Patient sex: F
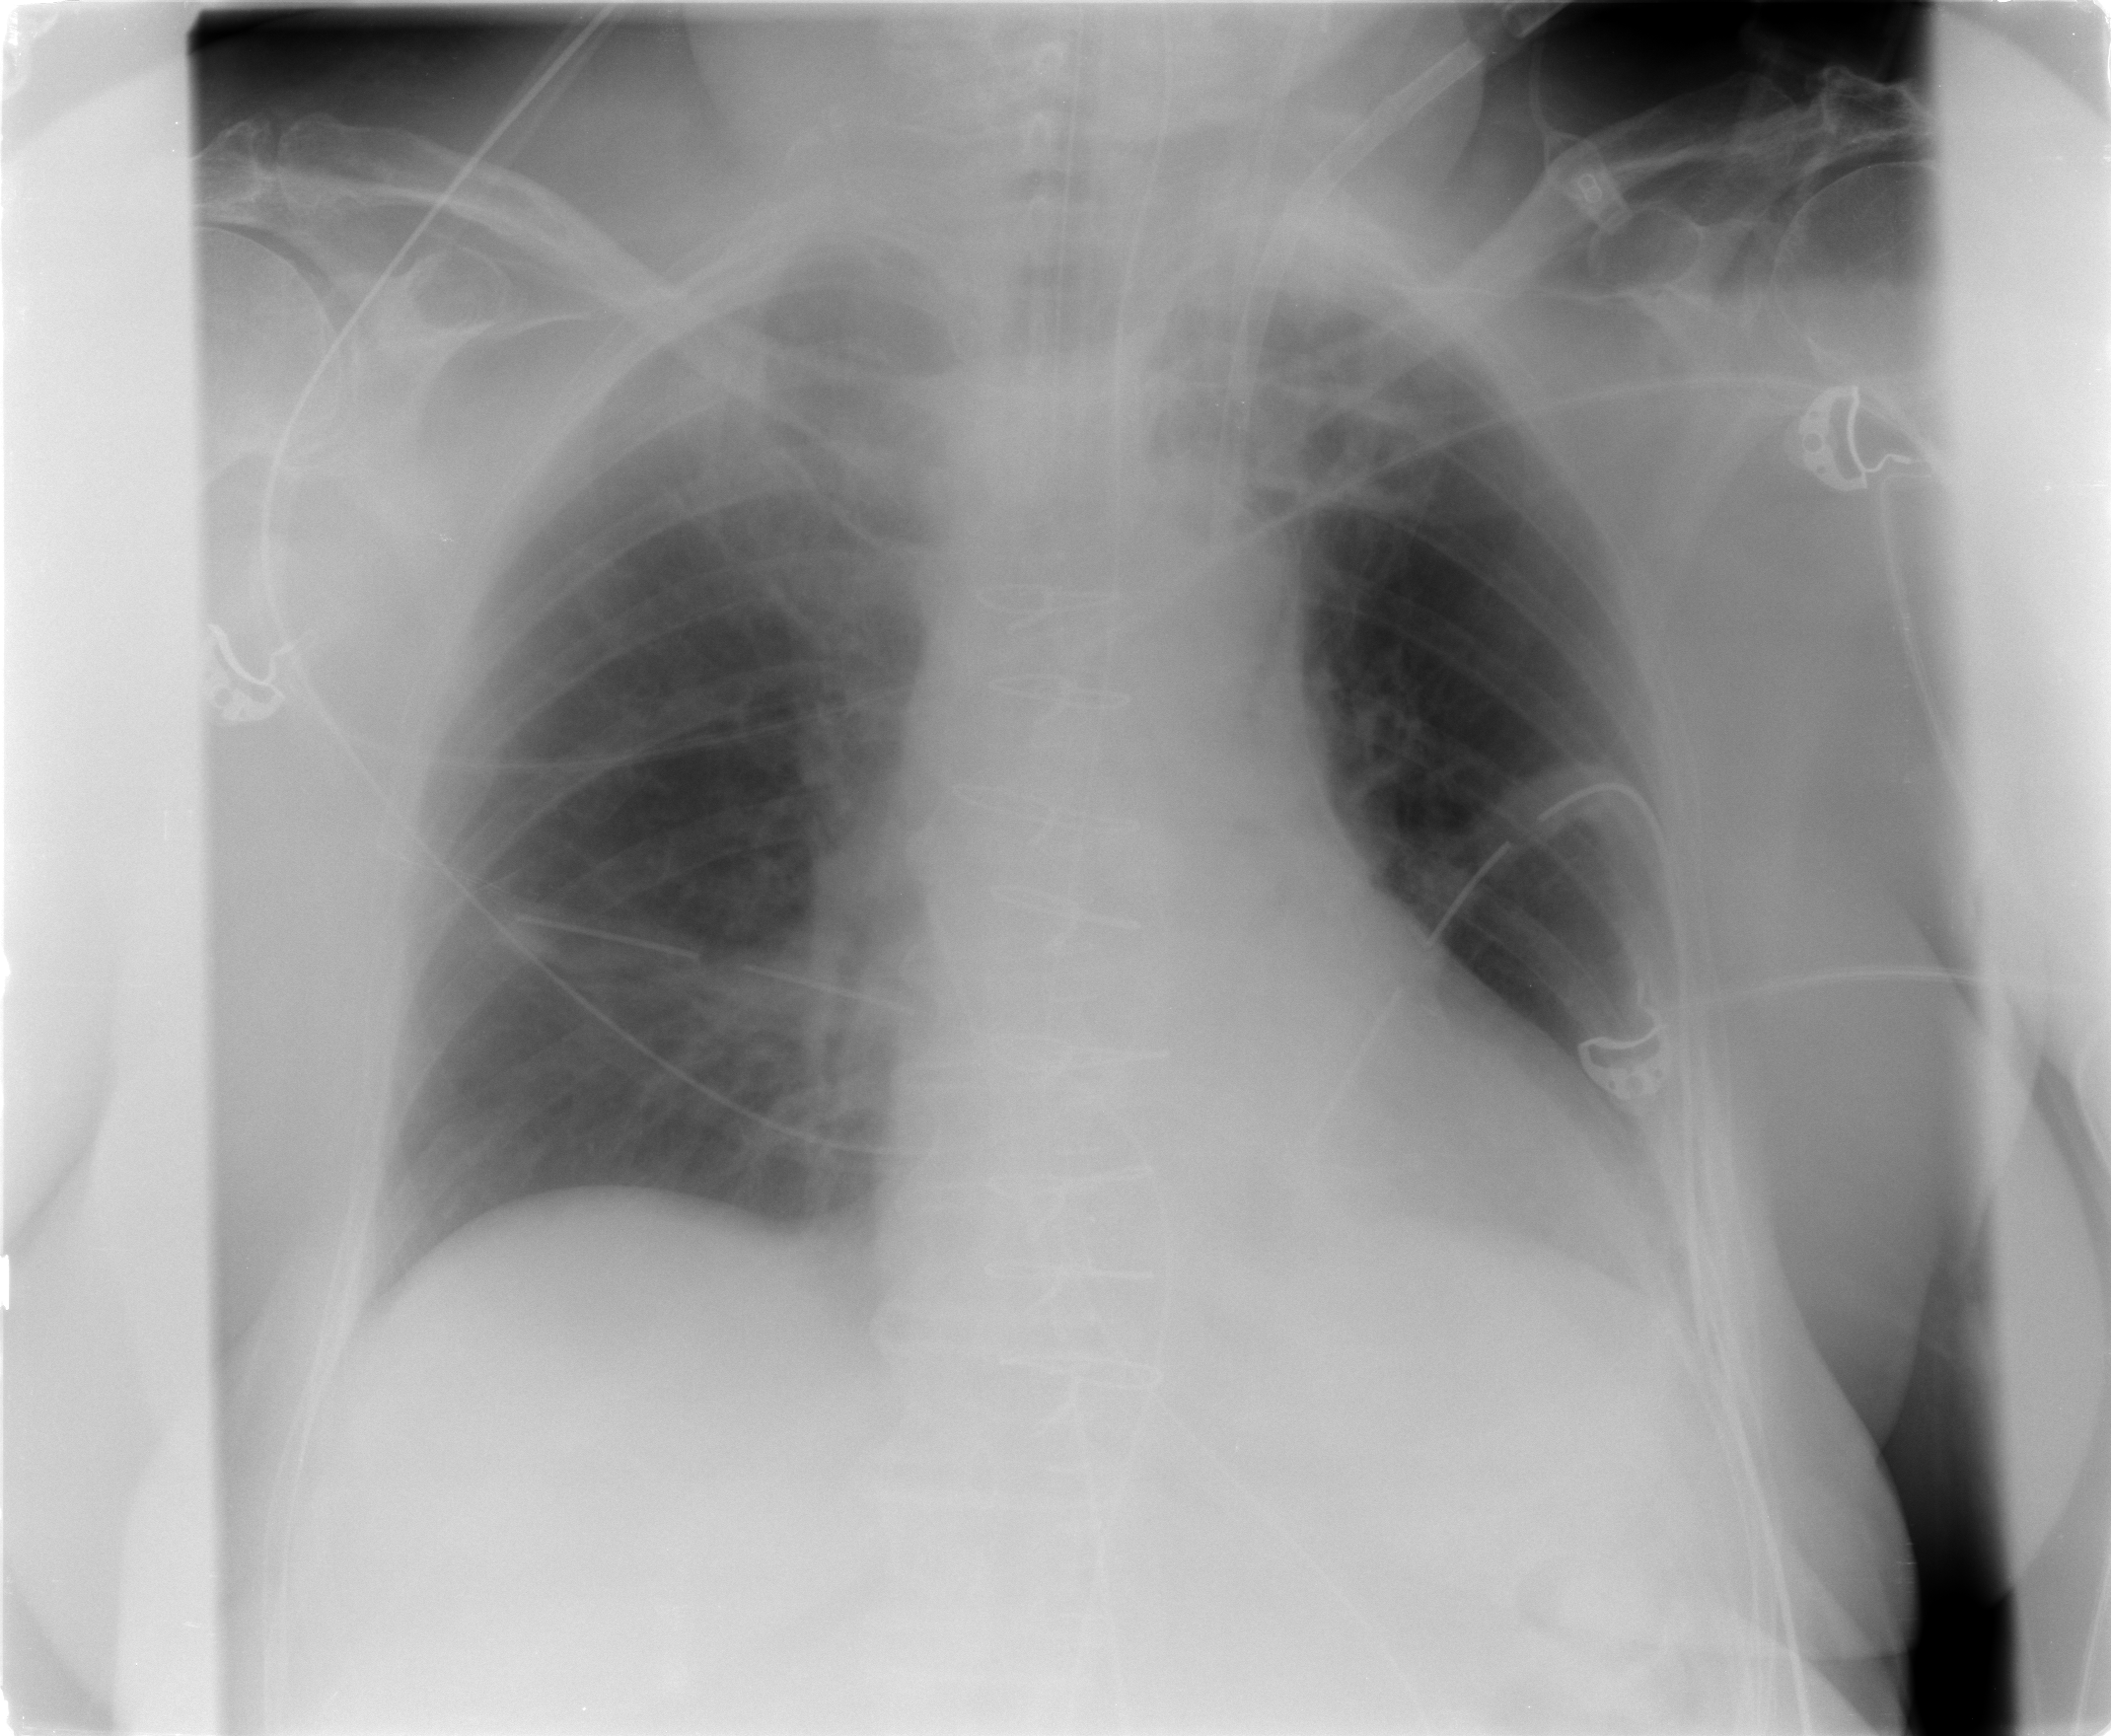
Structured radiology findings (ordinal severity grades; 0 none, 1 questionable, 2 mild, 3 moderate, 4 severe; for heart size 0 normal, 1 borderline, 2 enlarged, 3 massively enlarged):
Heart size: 0
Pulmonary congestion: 0
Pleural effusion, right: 0
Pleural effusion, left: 0
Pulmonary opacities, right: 0
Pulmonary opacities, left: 0
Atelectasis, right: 2
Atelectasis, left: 0